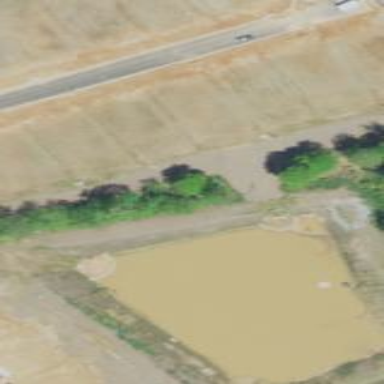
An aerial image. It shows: Detention basin with water.